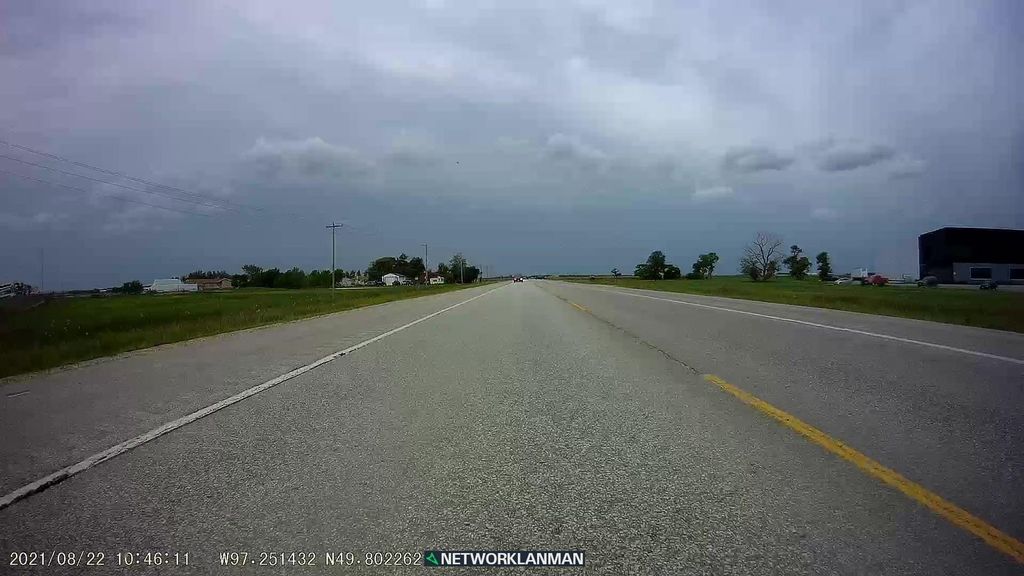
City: winnipeg